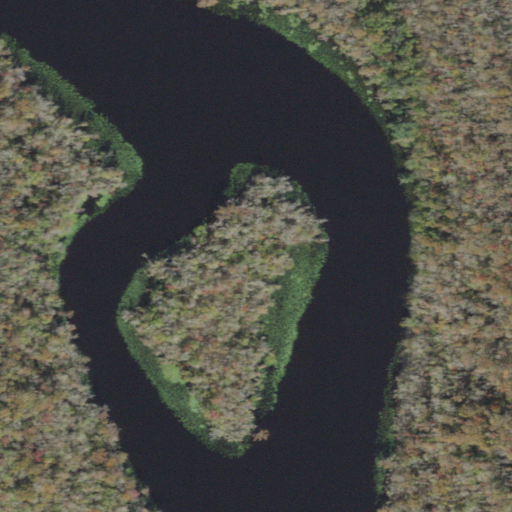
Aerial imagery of island in Florida named Jessie Island containing woody wetlands, open water, and herbaceous wetlands